Question: What is the reading of the measurement in the image?
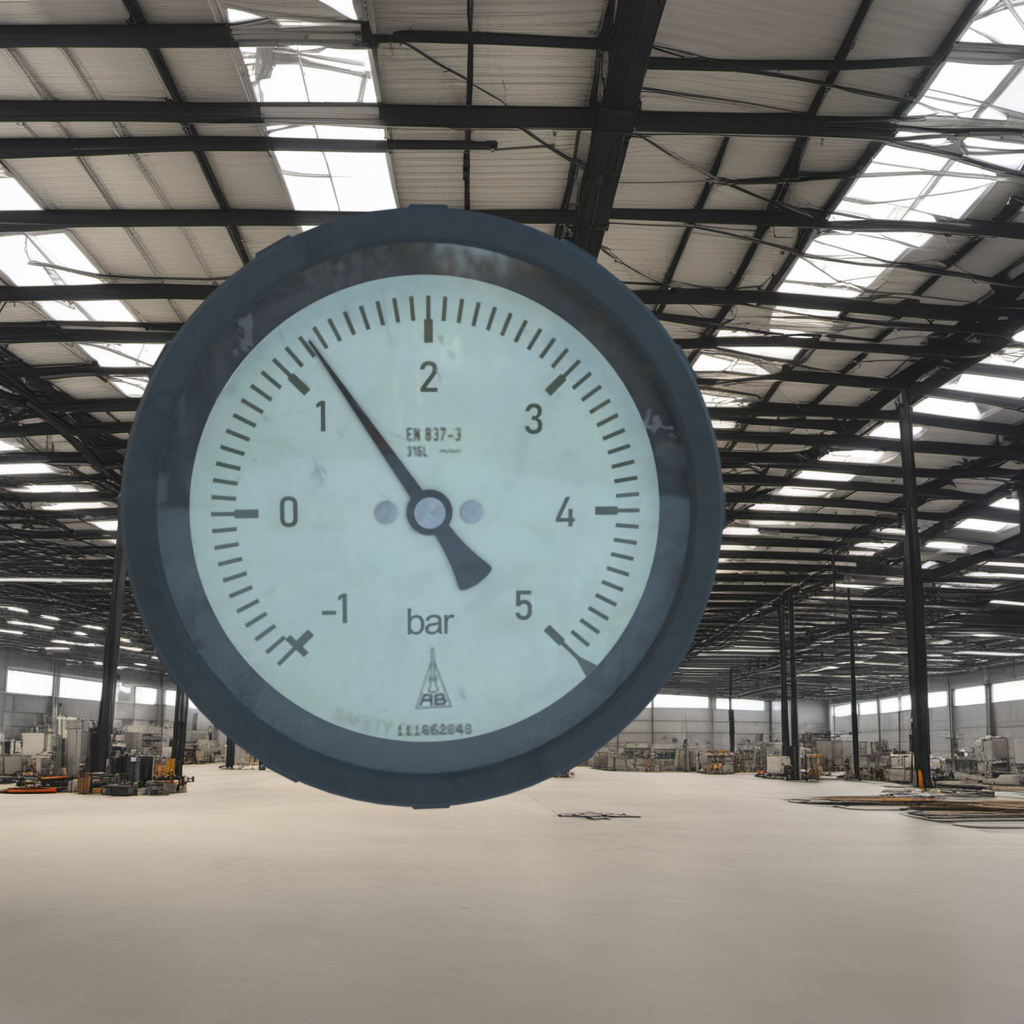
Answer: The result is 1.22
Question: What is the reading range of this measurement?
Answer: The range is from -1 to 5
Question: What is the minimum and maximum value of the measurement shown in the image?
Answer: The minimum value is -1 and the maximum value is 5